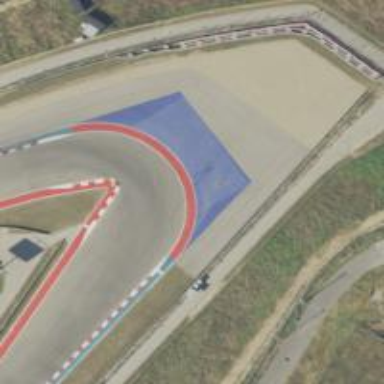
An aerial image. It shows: Asphalt raceway designed for motor sports.